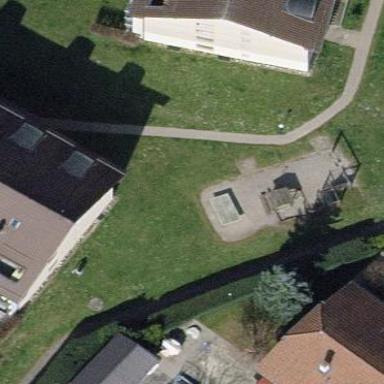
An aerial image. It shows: Playground area for leisure land.